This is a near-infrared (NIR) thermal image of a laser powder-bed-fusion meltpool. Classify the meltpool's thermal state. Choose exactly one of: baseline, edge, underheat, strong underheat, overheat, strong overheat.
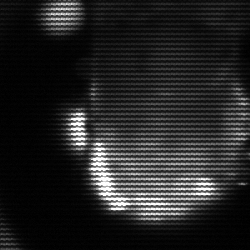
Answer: baseline